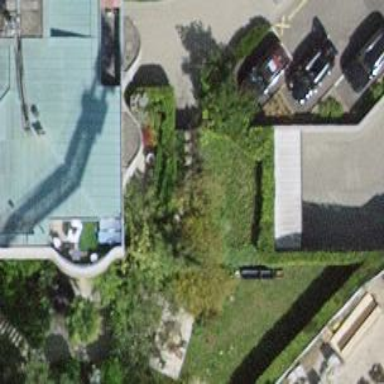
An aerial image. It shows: Driveway tunnel.